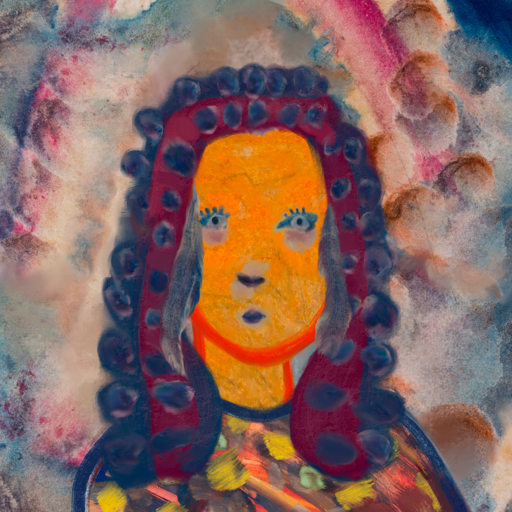
Background: Rupkatha, Head And Neck Front: Sisters, Face Front: Hill_Girl, Bust: Mother_And_Son_Mother, Hair Front: Hill_Girl, Head Accessory: Blank, Second Necklace: Blank, Necklace: Blank, Baby: Blank